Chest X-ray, AP view. Patient: 35 years old, sex F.
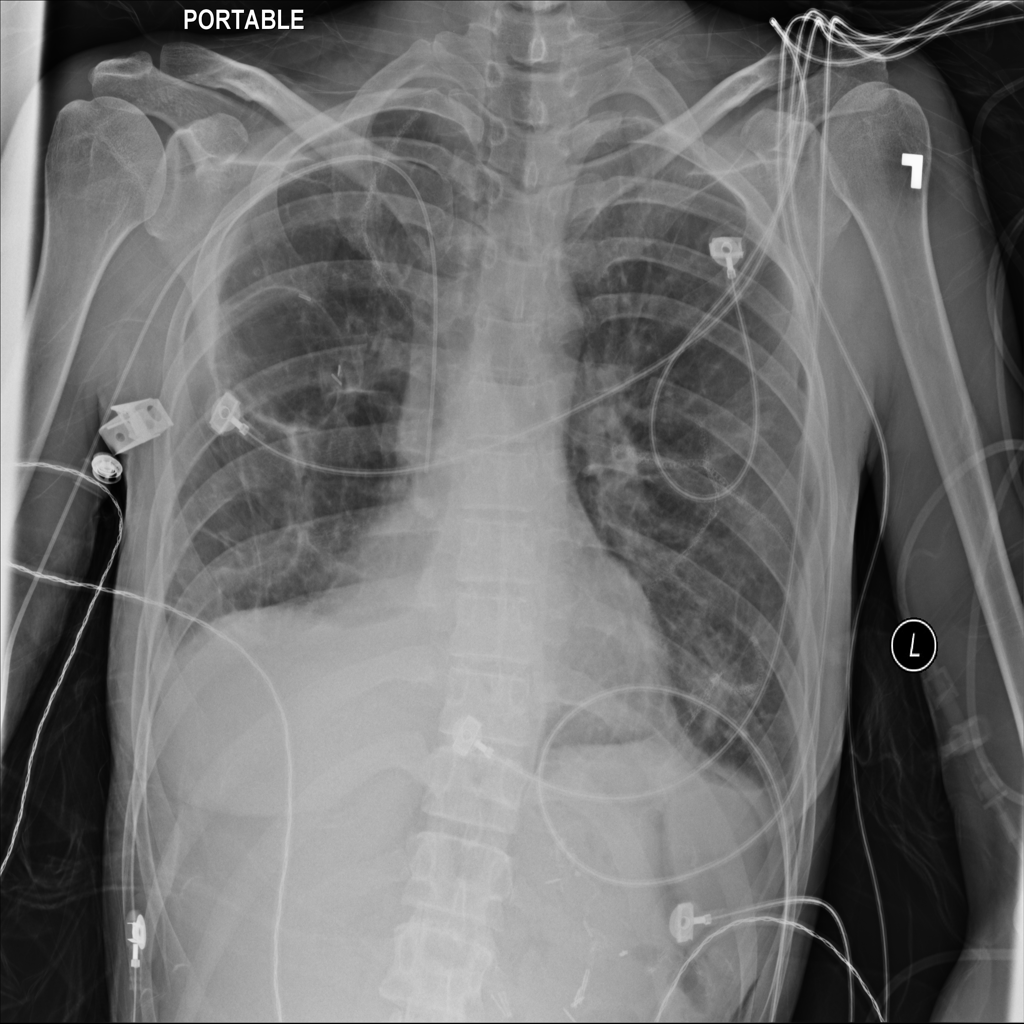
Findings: No Finding